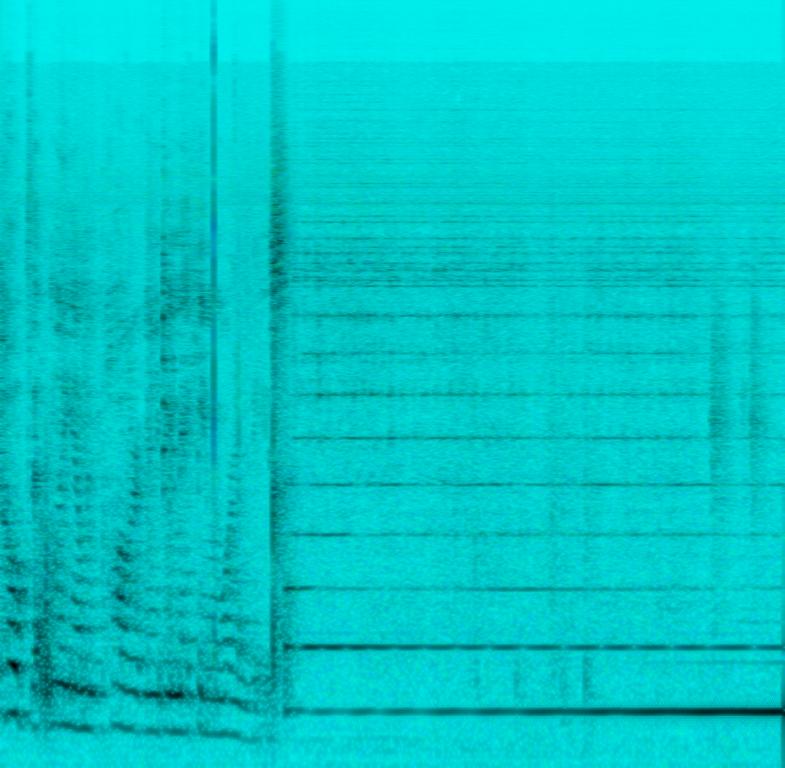
The low quality recording features a ceramic bowl tone getting progressively louder, while there are some metallic ball impacts in the background. The recording is a bit noisy.